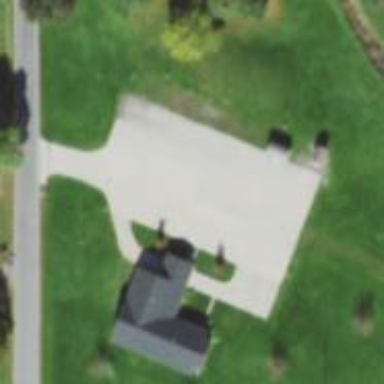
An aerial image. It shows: Driveway leading to service road.